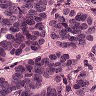
Metastatic tissue present: yes